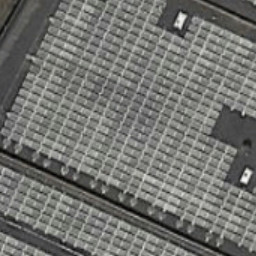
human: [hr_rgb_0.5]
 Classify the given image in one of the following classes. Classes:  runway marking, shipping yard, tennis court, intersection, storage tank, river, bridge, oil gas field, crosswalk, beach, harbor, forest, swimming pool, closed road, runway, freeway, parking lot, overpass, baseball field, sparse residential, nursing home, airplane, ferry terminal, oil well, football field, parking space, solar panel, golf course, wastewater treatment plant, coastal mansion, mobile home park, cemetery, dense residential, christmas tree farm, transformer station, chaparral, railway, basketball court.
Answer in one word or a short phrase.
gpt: solar panel